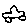
Label: car